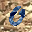
Label: 0